Question: I just wanted to make an simple cirling progressbar but using rekurive algorithm.
It is that easy but does hurt the Designer and does not perform well.

I do not understand why it does not.
Please, can you download the sourcecode and check where you made changes to improve performance?
Download project sourcecode here:
<URL>
I am not interested in getting a progressbar but in why does it not perform.
Regards
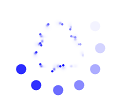
Answer: Try the compositor thread?
Have you tried using the regular progress bar in the same place? I'd bet it has the same performance problems.
The silverlight team released a toolkit
<URL>
And it contains a progress bar. The biggest difference is that it runs on the compositor thread. That might speed up your problems. Take a look at the source code for the silverlight toolkit to see how they did it.